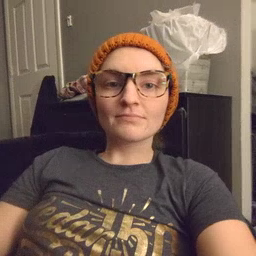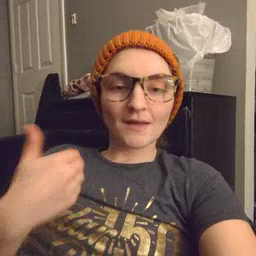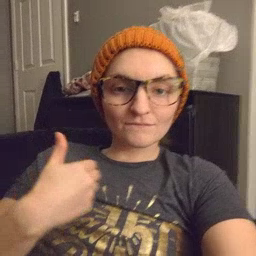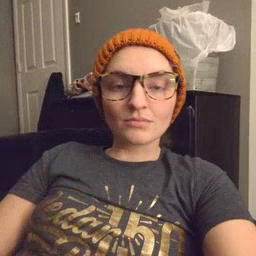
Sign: have